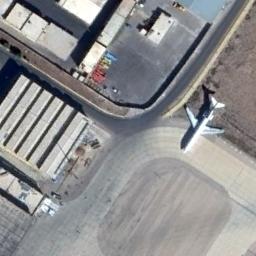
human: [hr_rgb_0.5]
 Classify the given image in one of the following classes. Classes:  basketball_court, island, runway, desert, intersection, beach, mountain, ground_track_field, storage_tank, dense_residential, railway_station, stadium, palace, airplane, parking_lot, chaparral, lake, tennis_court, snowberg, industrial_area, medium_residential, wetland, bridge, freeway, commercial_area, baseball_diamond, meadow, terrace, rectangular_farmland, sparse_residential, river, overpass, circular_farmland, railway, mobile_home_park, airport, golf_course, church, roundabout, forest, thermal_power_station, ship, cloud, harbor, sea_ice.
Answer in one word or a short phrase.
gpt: airplane